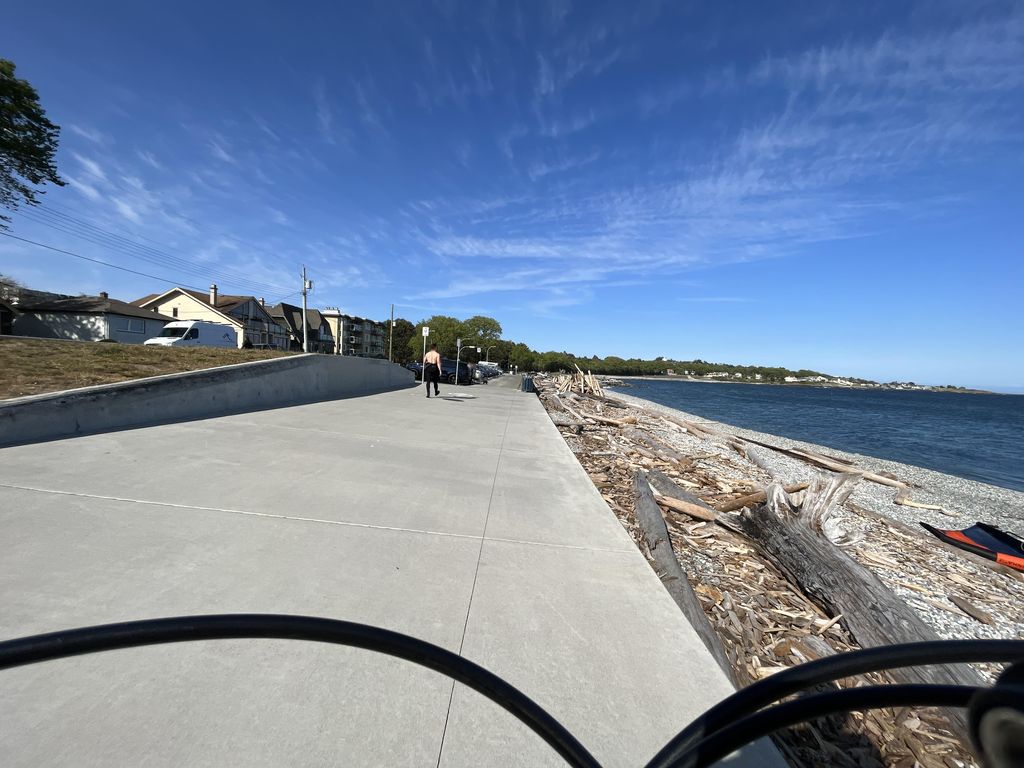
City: victoria